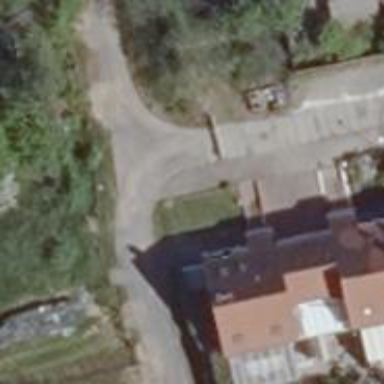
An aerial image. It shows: Residential road.